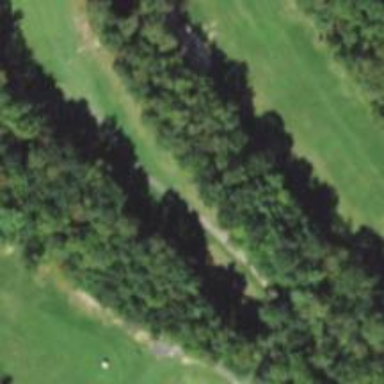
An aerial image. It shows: Service road used as golf cart path.